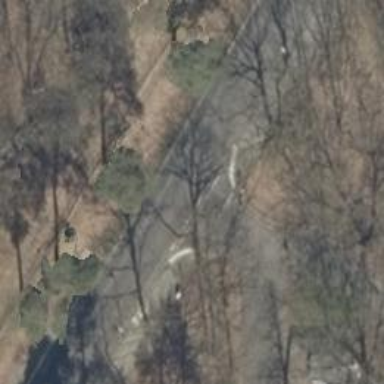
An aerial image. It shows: Unmarked road crossing.